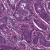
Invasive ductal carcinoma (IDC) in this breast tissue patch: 1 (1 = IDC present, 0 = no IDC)